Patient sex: F
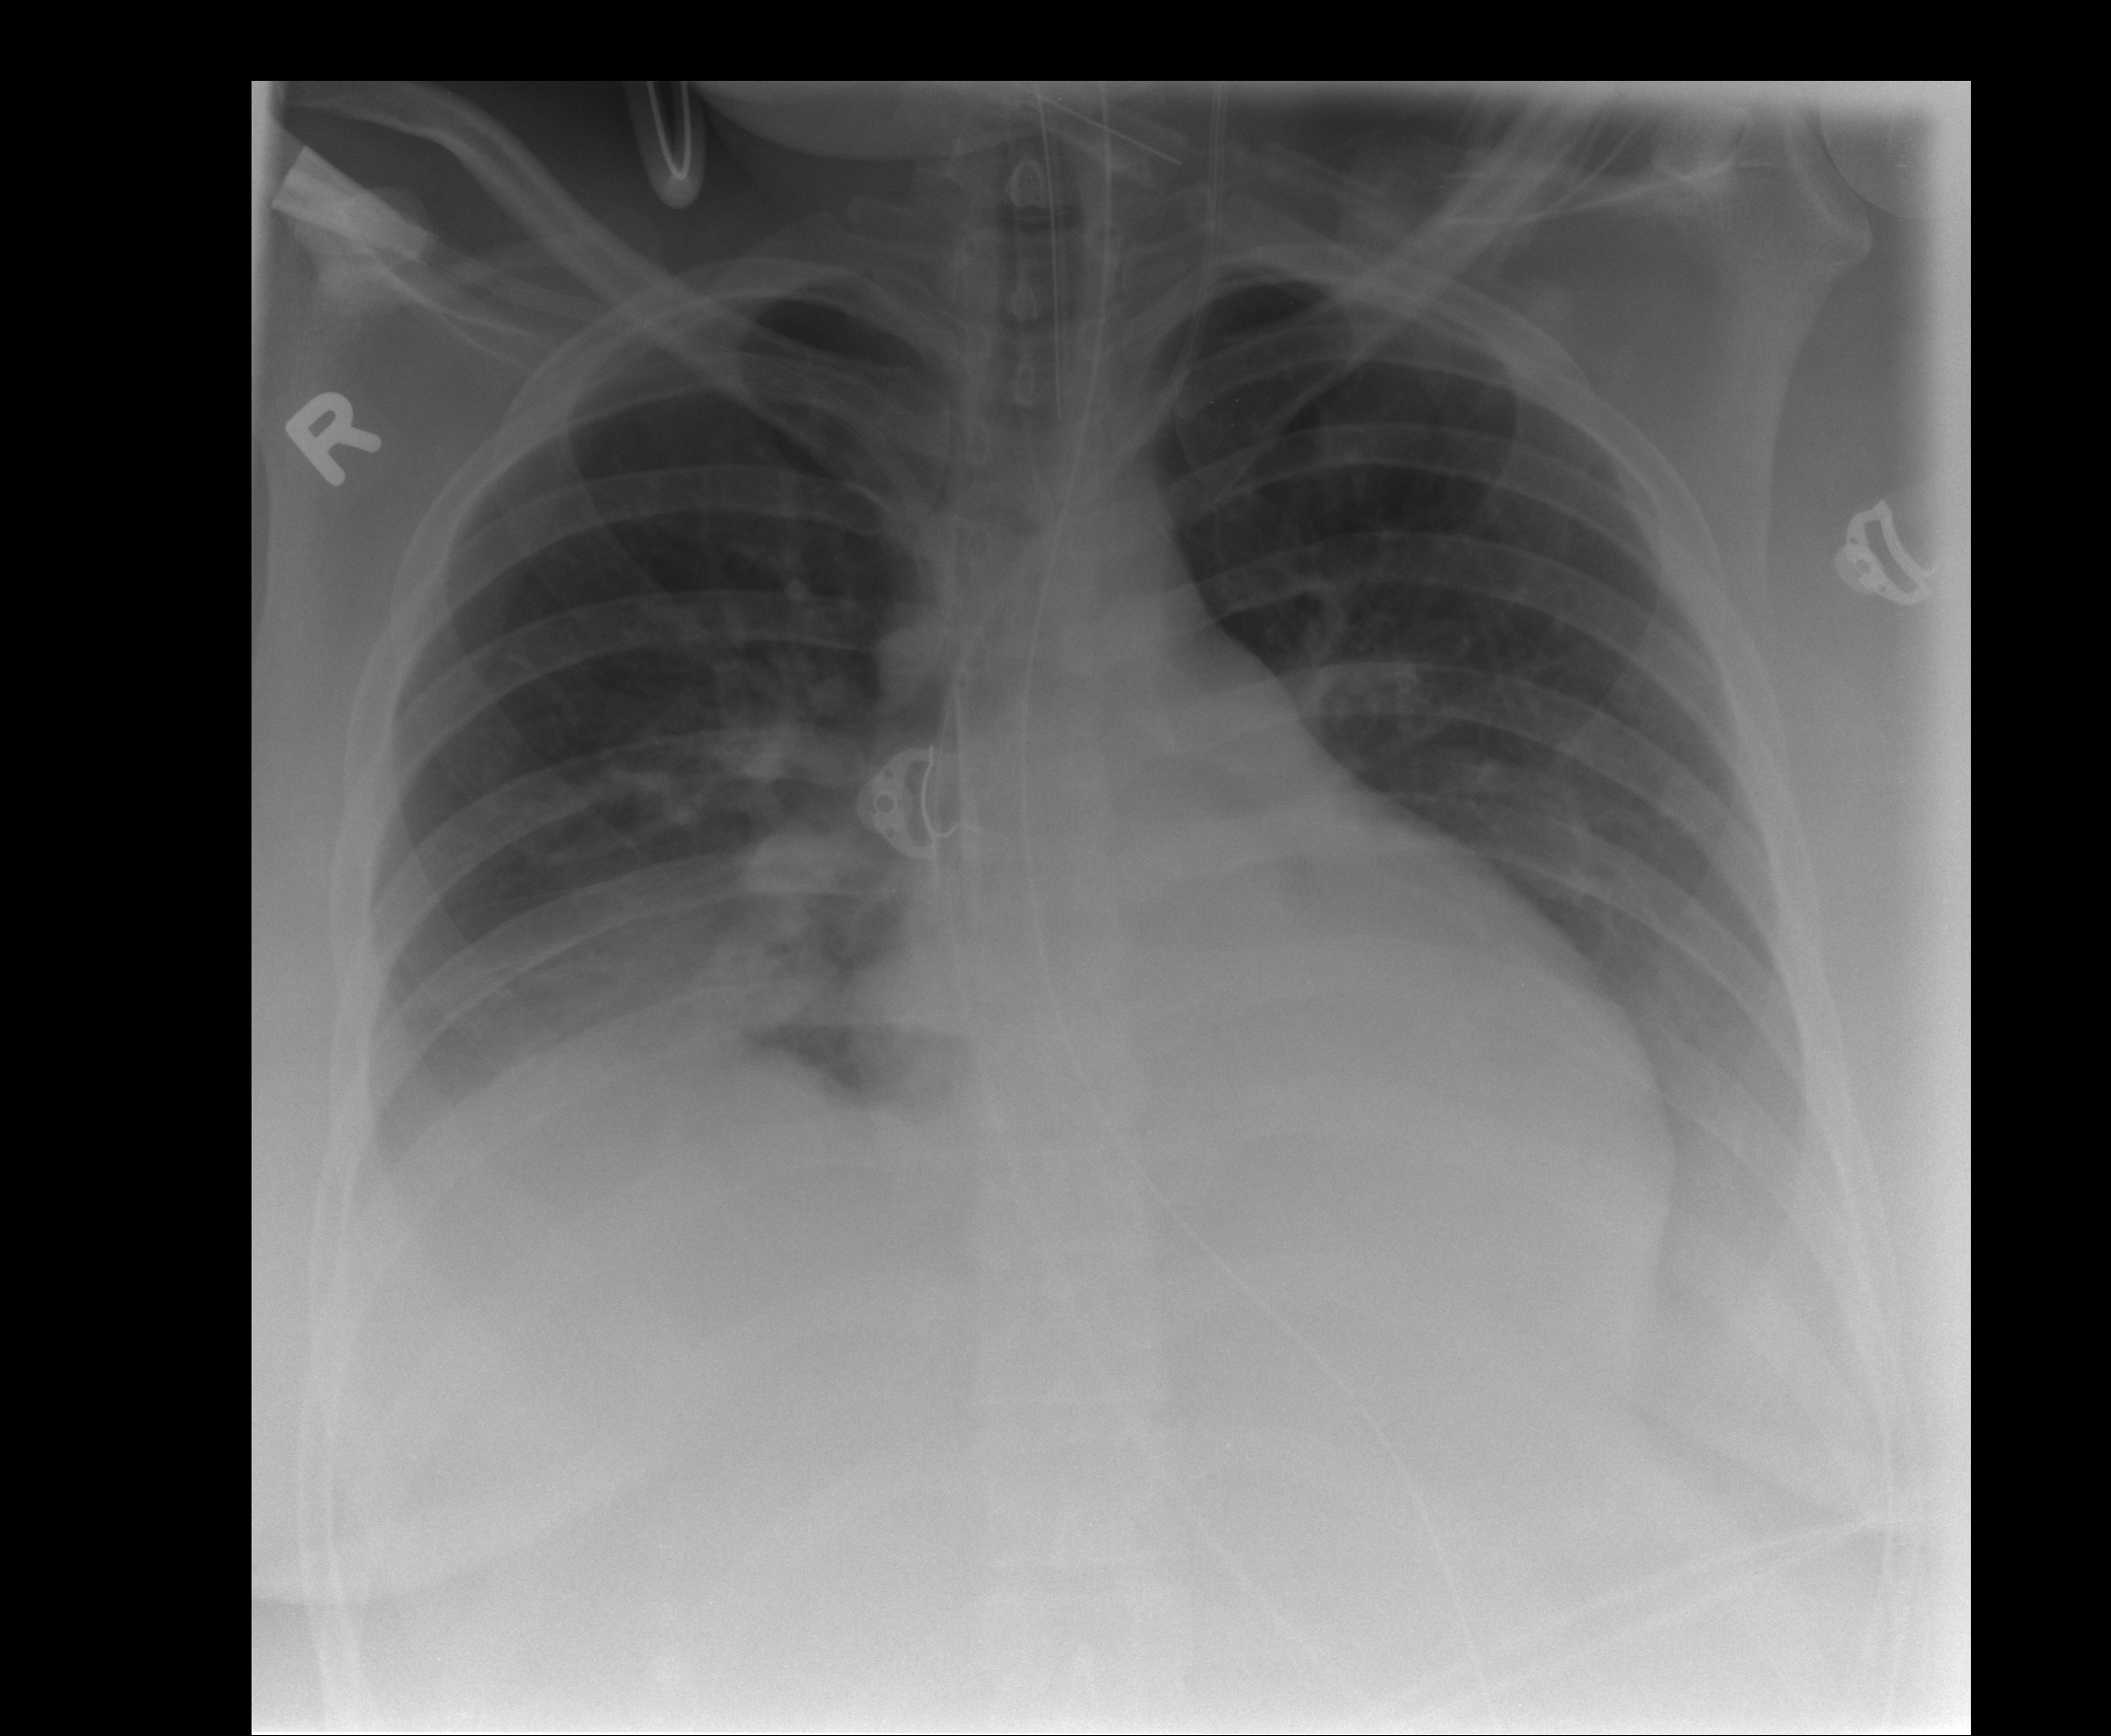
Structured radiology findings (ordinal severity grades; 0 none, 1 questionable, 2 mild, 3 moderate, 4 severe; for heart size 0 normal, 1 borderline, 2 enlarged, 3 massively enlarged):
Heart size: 0
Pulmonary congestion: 1
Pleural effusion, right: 2
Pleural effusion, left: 2
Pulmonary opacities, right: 2
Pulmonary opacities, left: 0
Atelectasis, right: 2
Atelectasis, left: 1